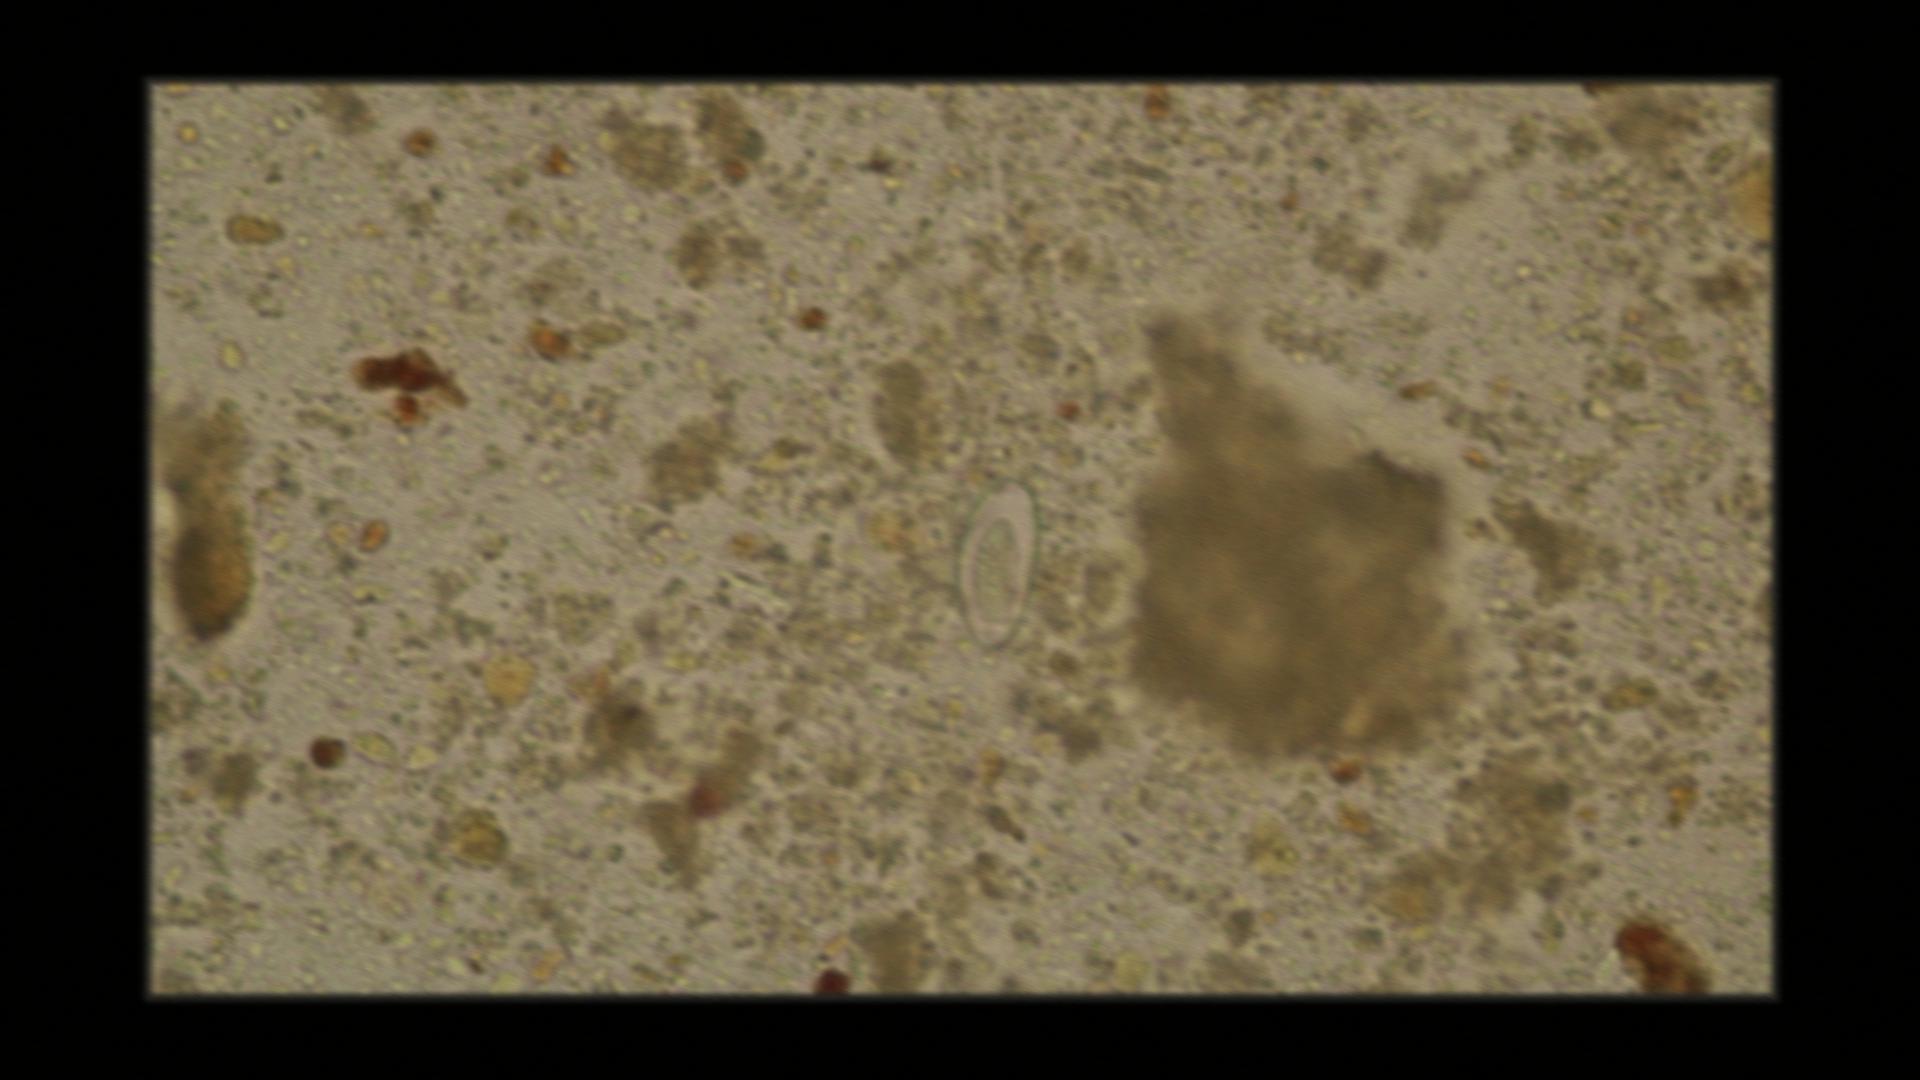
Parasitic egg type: Enterobius vermicularis